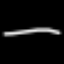
Label: line